Field crop: maize
Growth stage: 2
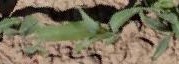
Species: maize